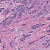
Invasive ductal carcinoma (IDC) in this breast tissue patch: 1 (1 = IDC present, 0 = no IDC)